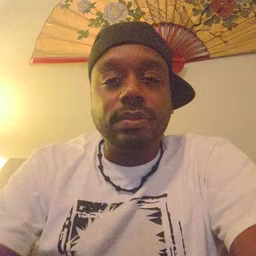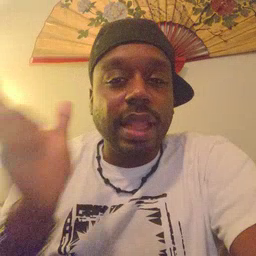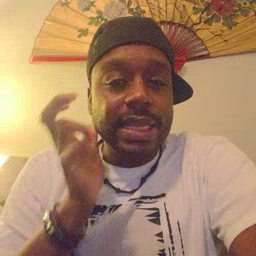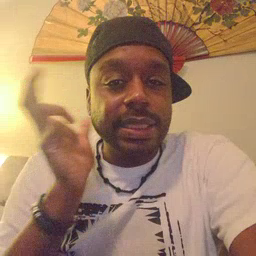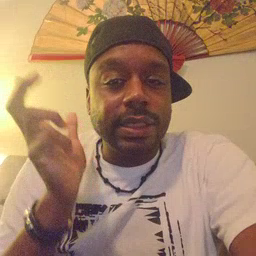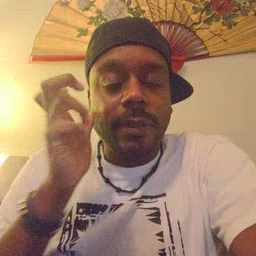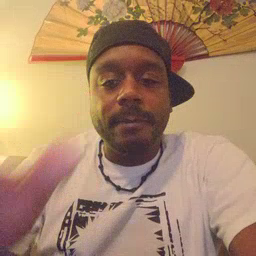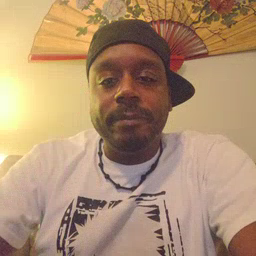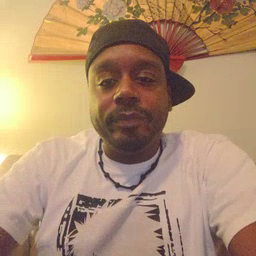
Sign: listen